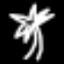
Label: palm tree